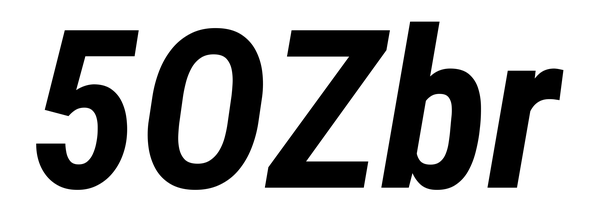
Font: Roboto-Italic_Condensed_Bold_Italic